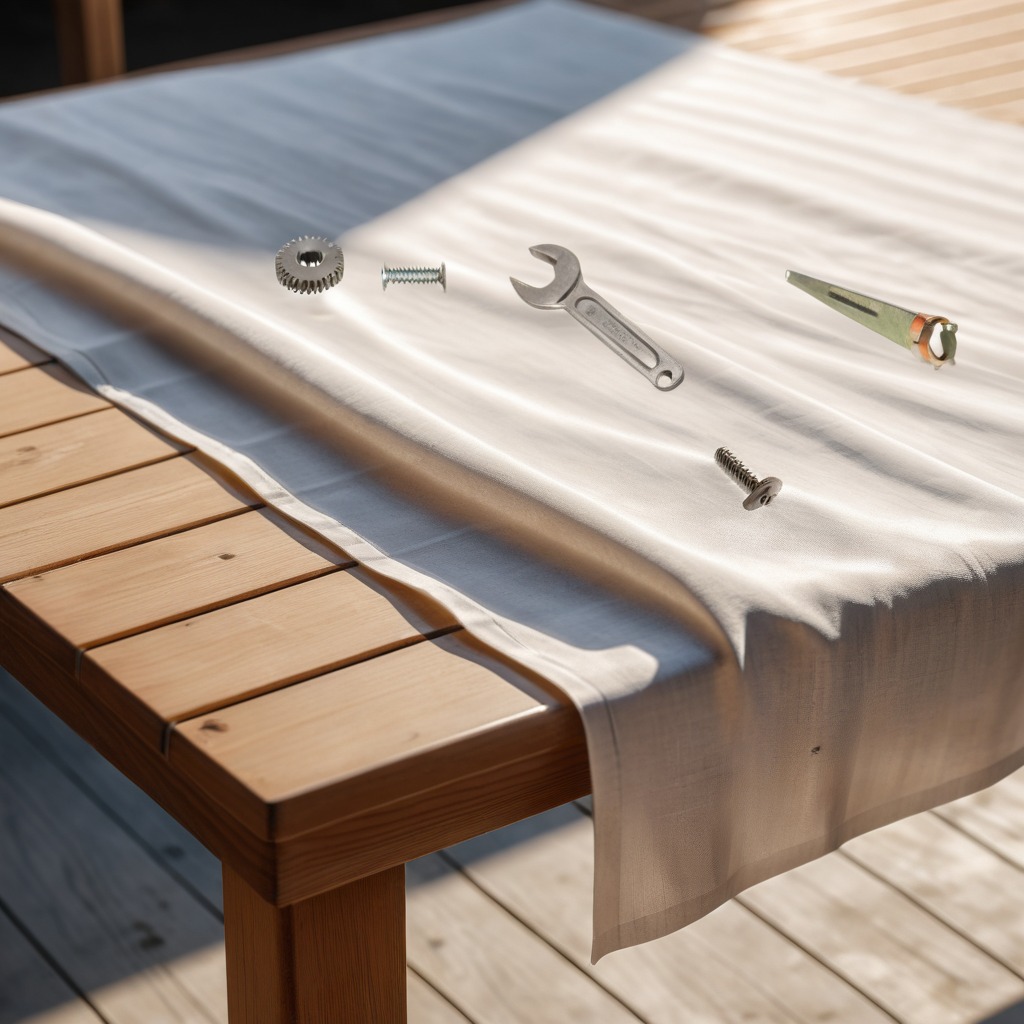
A steel gear with teeth, a metal machine screw, a coiled metal spring, a handheld metal saw, and a wrench are lying on the wooden table in the outdoor workshop during daytime bright natural light soft shadows worn but beneath the cloth.